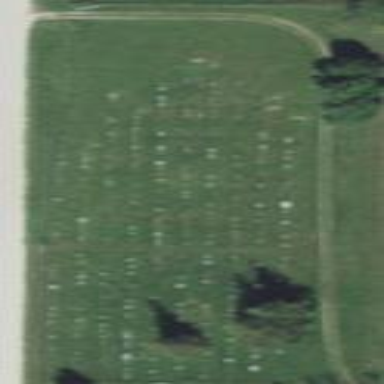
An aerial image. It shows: Cemetery.